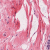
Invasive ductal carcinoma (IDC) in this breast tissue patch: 0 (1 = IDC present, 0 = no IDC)